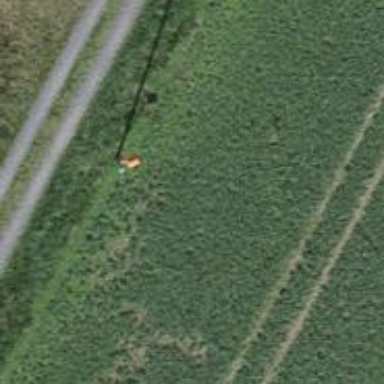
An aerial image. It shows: Pole supporting pipeline marker with roof cover.